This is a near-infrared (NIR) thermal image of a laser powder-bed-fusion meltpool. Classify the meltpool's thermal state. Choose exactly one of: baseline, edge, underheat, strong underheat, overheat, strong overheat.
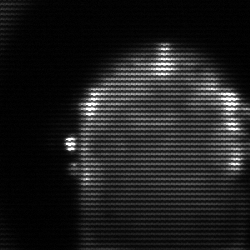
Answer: baseline